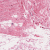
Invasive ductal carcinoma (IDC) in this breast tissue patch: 0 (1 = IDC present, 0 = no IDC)